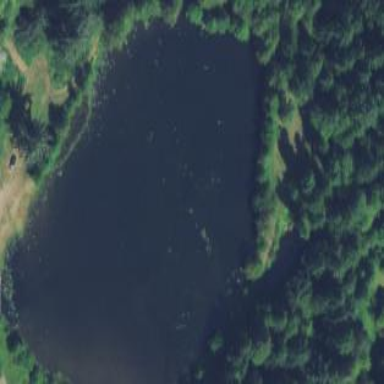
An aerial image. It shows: Beautiful lake surrounded by nature.